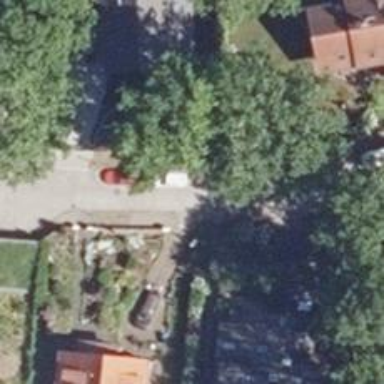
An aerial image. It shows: Residential road.